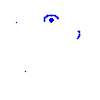
Particle: kaon